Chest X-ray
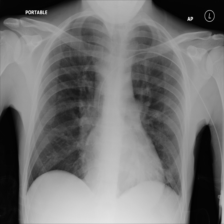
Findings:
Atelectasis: negative
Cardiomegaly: negative
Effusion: negative
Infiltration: negative
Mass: negative
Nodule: negative
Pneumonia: negative
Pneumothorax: negative
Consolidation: negative
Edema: negative
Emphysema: negative
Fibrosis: negative
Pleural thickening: negative
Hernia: negative